Question: I have grid view with 4 items,now onlclick of each grid item i need to display one more image on top of that clicked grid item.
How to acheive this?

This is my adapter class get View:
'''
@Override
public View getView(int position, View convertView, ViewGroup parent) {
ViewHolder view;
LayoutInflater inflator = activity.getLayoutInflater();
GridView.LayoutParams params = null;
if (convertView == null) {
view = new ViewHolder();
convertView = inflator.inflate(R.layout.tile_row, null);
view.textView = (TextView) convertView.findViewById(R.id.title);
view.imageView = (ImageView) convertView.findViewById(R.id.icons);
convertView.setTag(view);
params = new GridView.LayoutParams(Width, Height);
convertView.setLayoutParams(params);
} else {
view = (ViewHolder) convertView.getTag();
}
// set image view parameters
setImageParamaeters(view.imageView);
view.textView.setText(adapterNames.get(position));
view.imageView.setImageResource(adapterIcondIds.get(position));
if (params != null) {
convertView.setLayoutParams(params);
}
convertView.setId(position);
convertView.setOnClickListener(onClickListeners.get(position));
return convertView;
}
'''
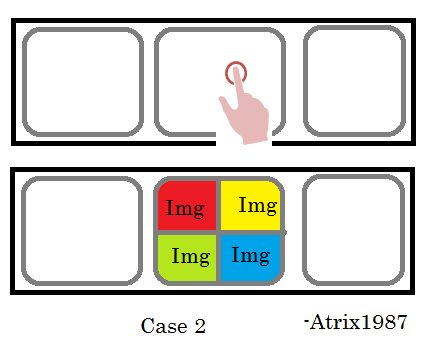
Answer: You can do this by positioning a popup window on top of the grid item.
In order to find the exact on screen position of the grid Item you can use the following code
'''
Rect loc = new Rect();
int[] location = new int[2];
view.getLocationOnScreen(location);
loc.left = location[0];
loc.top = location[1];
loc.right = loc.left + view.getWidth();
loc.bottom = loc.top + view.getHeight();
'''
The variable 'loc' holds the exact on screen location of the 'view' that was clicked, this is nothing but the 2nd paramter of the method
'''
@Override
public void onItemClick(AdapterView<?> parent, View view,
int position, long id) {
// TODO Auto-generated method stub
}
'''
With this information you can easily achieve what you need. Best is to calculate the center of the view and align the center of the popup to the center of the clicked view.
Since i did not get your question, i am adding an image to bring more clarity.
I have already provided the code for case 1. For case 2 you will need a modified layout where you can show the overlay images on click of the grid item

Modified adapter code, moved around some variables for optimization
'''
public CustomAdapter(Activity activity, ...){
inflator = activity.getLayoutInflater();
...
}
LayoutInflater inflator;
@Override
public View getView(int position, View convertView, ViewGroup parent) {
ViewHolder view;
if (convertView == null) {
view = new ViewHolder();
convertView = inflator.inflate(R.layout.tile_row, null);
view.textView = (TextView) convertView.findViewById(R.id.title);
view.imageView = (ImageView) convertView.findViewById(R.id.icons);
view.clickedImage = (ImageView) convertView.findViewById(R.id.clickedImage);
convertView.setTag(view);
} else {
view = (ViewHolder) convertView.getTag();
}
// set image view parameters
view.textView.setText(adapterNames.get(position));
view.imageView.setImageResource(adapterIcondIds.get(position));
//add a int variable to the view holder
view.position = position;
if(position != clickedPosition){
view.clickedImage.setVisibility(View.GONE);
}
convertView.setOnClickListener(new OnClickListener() {
@Override
public void onClick(View v) {
ViewHolder holder = (ViewHolder)v.getTag();
clickedPosition = holder.position;
holder.clickedImage.setVisibility(View.VISIBLE);
//you can also set the resource of the imageview here.
notifyDataSetChanged();
}
});
return convertView;
}
//this is used for resetting the previous view when a new view is clicked
int clickedPosition = -1;
'''
> To preserve the clicked state of an item in the grid view, i store the
clicked item position of the grid. Now in onClick i change visibility
of the clicked image(which was in GONE state), update the variable
clickedPosition and simply call notifyDataSetChanged. This tells that
the adapter that the dataset has changed and getView for all the
visible grid items will be called. So, if you click item 1 initially,
and then click item 3 then you will notice that item 1 has been reset
when item 3 was clicked.
XML 'title_row.xml'
'''
<RelativeLayout xmlns:android="http://schemas.android.com/apk/res/android"
android:layout_width="200dp"
android:layout_height="200dp" >
<ImageView
android:id="@+id/icon"
android:layout_width="wrap_content"
android:layout_height="wrap_content"
android:layout_centerHorizontal="true"
android:layout_centerVertical="true"
android:src="@drawable/droid_logo_black"
android:visibility="gone" />
<ImageView
android:id="@+id/clickedImage"
android:layout_width="wrap_content"
android:layout_height="wrap_content"
android:layout_centerHorizontal="true"
android:layout_centerVertical="true"
android:src="@drawable/login_help_logo" />
<TextView
android:id="@+id/title"
android:layout_width="wrap_content"
android:layout_height="wrap_content"
android:layout_alignParentLeft="true"
android:layout_alignParentTop="true"
android:text="Title"
android:textAppearance="?android:attr/textAppearanceLarge" />
</RelativeLayout>
'''